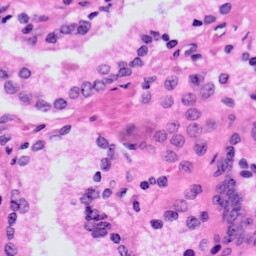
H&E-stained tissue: Prostate